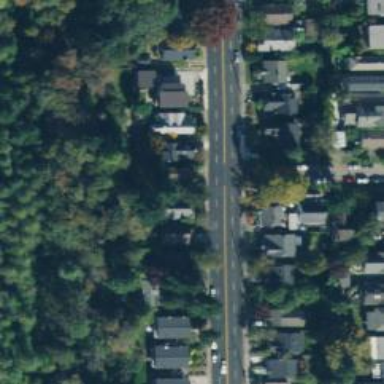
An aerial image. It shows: Residential road with separate sidewalk.